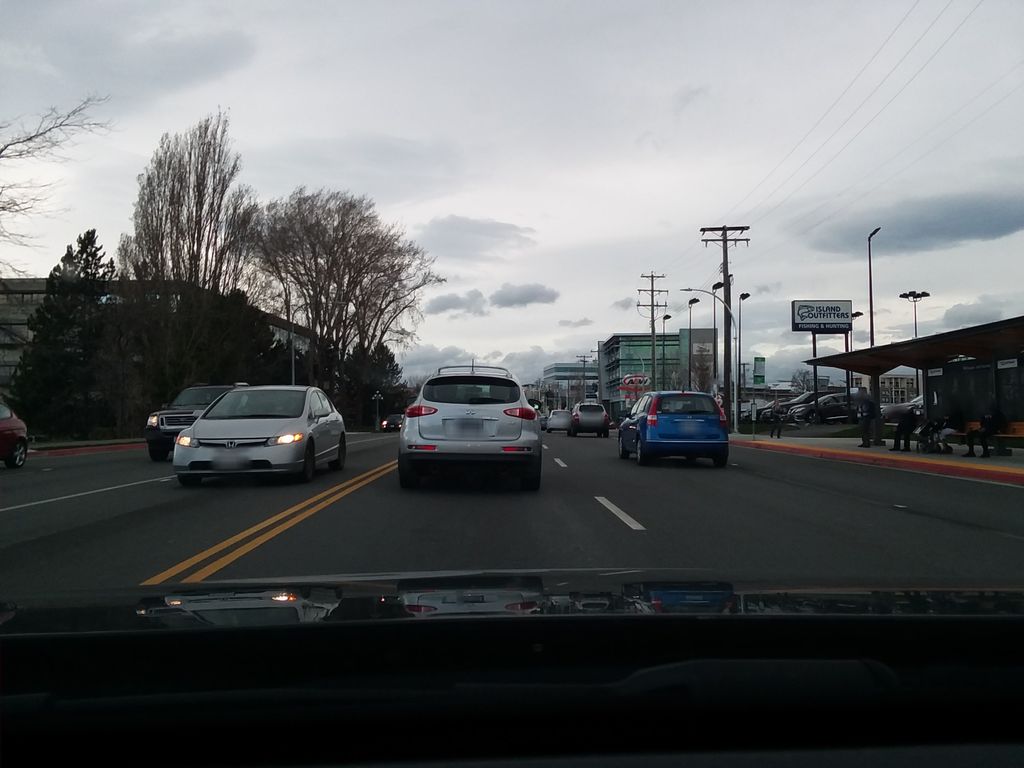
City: victoria